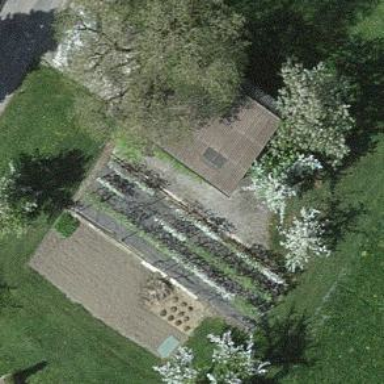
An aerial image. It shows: Shed building.